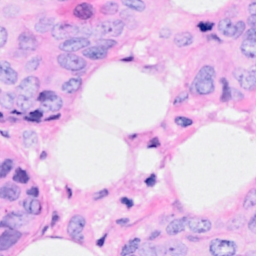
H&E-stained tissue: Breast